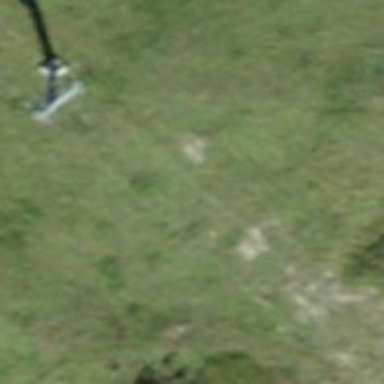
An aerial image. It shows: Pylon for aerialway.